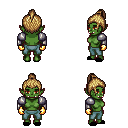
a pixel art fantasy rpg character, female body template, orc, green skin, steel arm armor, teal pants, blonde short topknot hairstyle, gold gloves, black slippers, four views (front, back, left, right), 2x2 character sprite sheet, small pixel art, hard edges, no anti-aliasing